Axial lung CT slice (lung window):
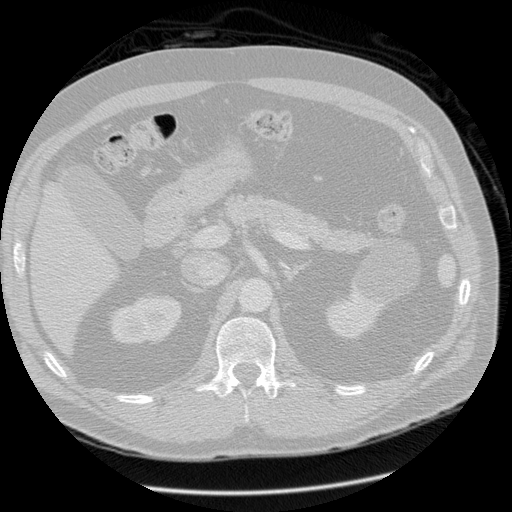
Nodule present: no